Aerial crown-view tile of a tropical tree (Barro Colorado Island, Panama), acquired 20240813:
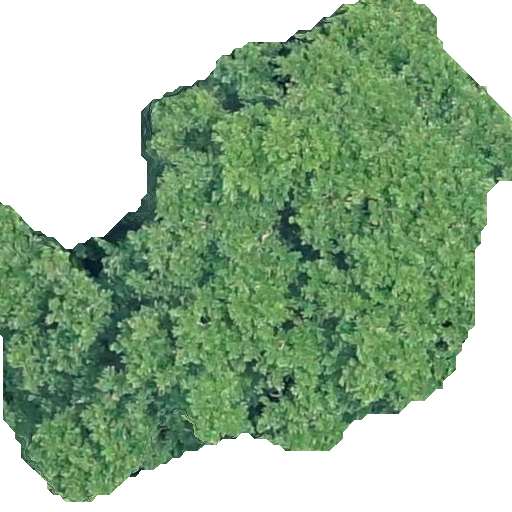
Species: Simarouba amara
GBIF accepted scientific name: Simarouba amara
Crown area: 261.832 m²